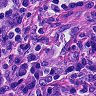
Metastatic tissue present: yes